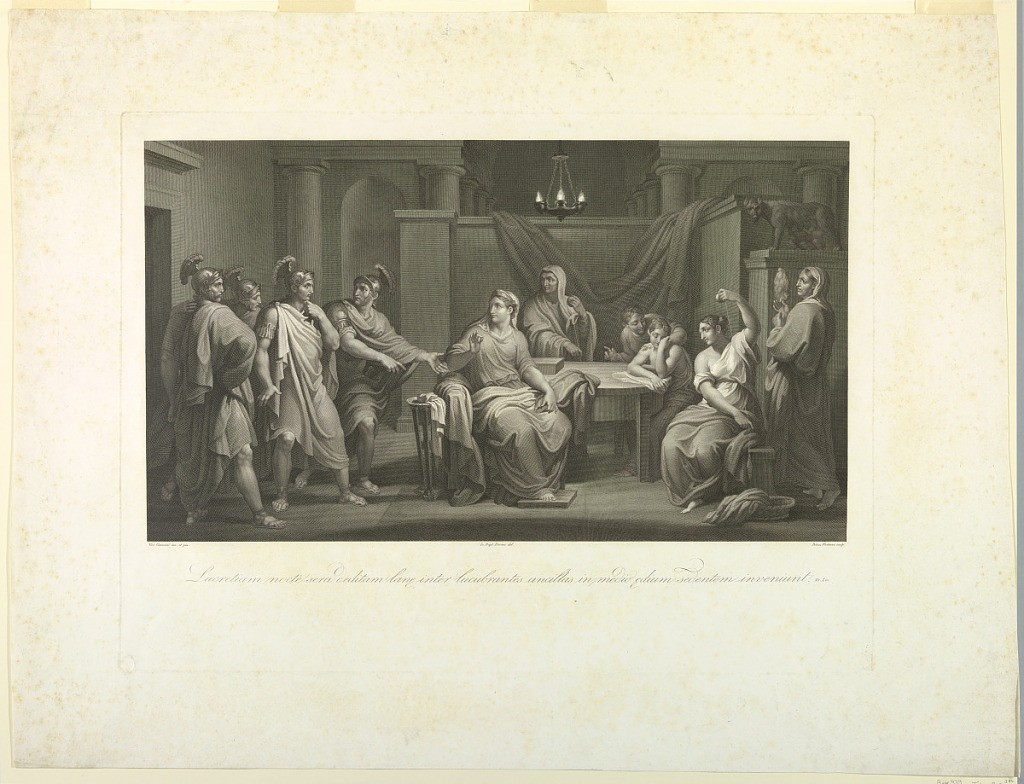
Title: The Accusation of Lucretia
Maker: Pietro Fontana, Italian, 1762 - 1837
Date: ca. 1810-1820
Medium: Engraving on paper
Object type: Print
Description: In a classical interior, women are seen at their work, while four soldiers stand before them. The scene shows Hector being told of Lucretia's supposed unfaithfulness.